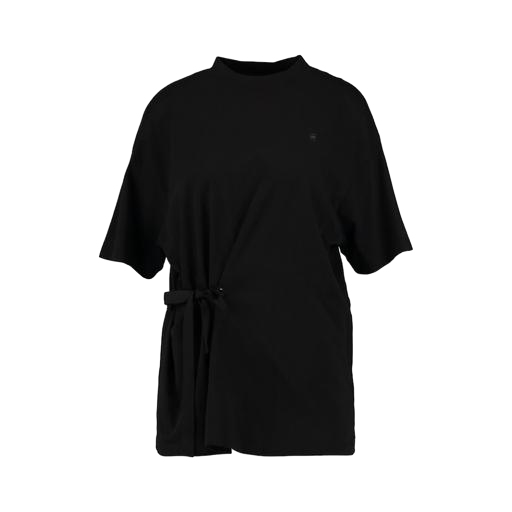
black belted t-shirt, black yazzmin tie front t shirt, mid t-shirt, white background